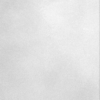
Label: dusty